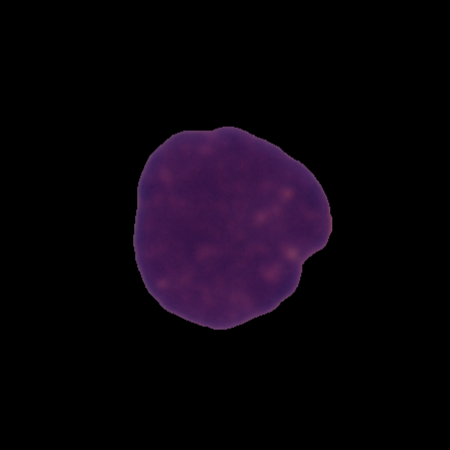
Label: healthy